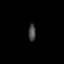
Tissue: lung
Cell type: Endothelial cells
Senescence score: 0.605
Nuclear area (px): 125
Mean DAPI intensity: 68.832